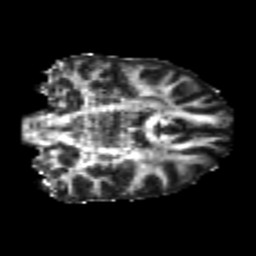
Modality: FA
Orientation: coronal
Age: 20
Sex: male
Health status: healthy
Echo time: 0.074 s